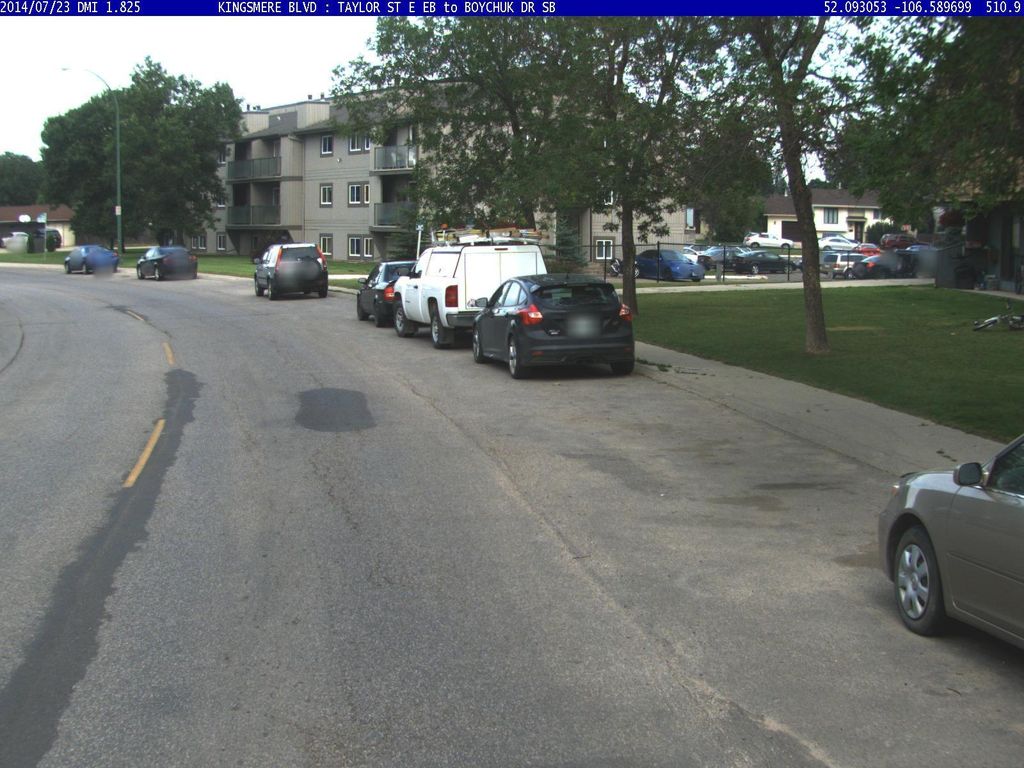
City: saskatoon